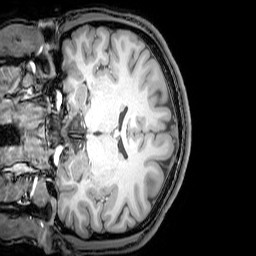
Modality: T1w
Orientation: coronal
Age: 22
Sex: male
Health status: healthy
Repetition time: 0.081 s
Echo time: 0.037 s